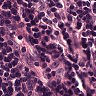
Metastatic tissue present: no